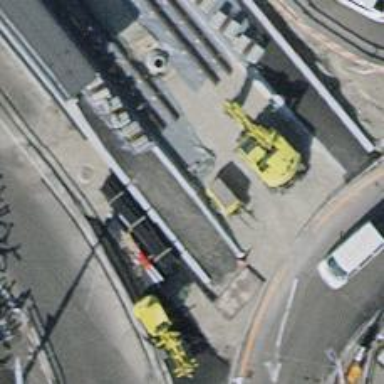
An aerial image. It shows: Platform with shelter for public transport. The platform serves both railway and road transport.